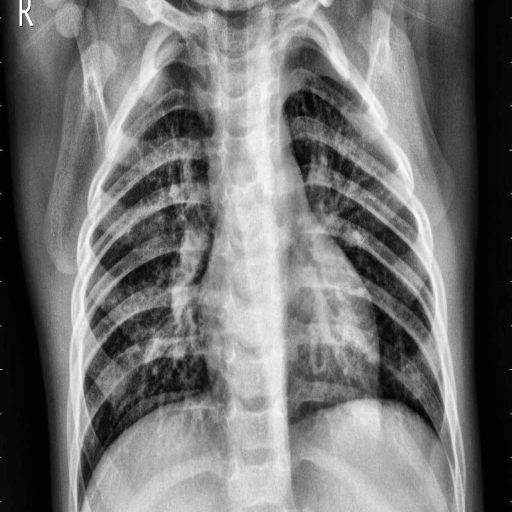
Finding: PNEUMONIA